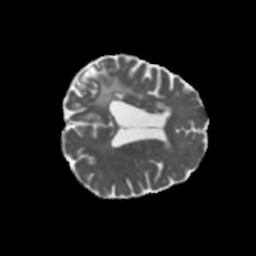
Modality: MD
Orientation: axial
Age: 68
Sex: female
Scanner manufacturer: siemens
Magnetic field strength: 3 T
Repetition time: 5.47 s
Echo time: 0.0854 s